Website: home-depot
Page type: account-dashboard
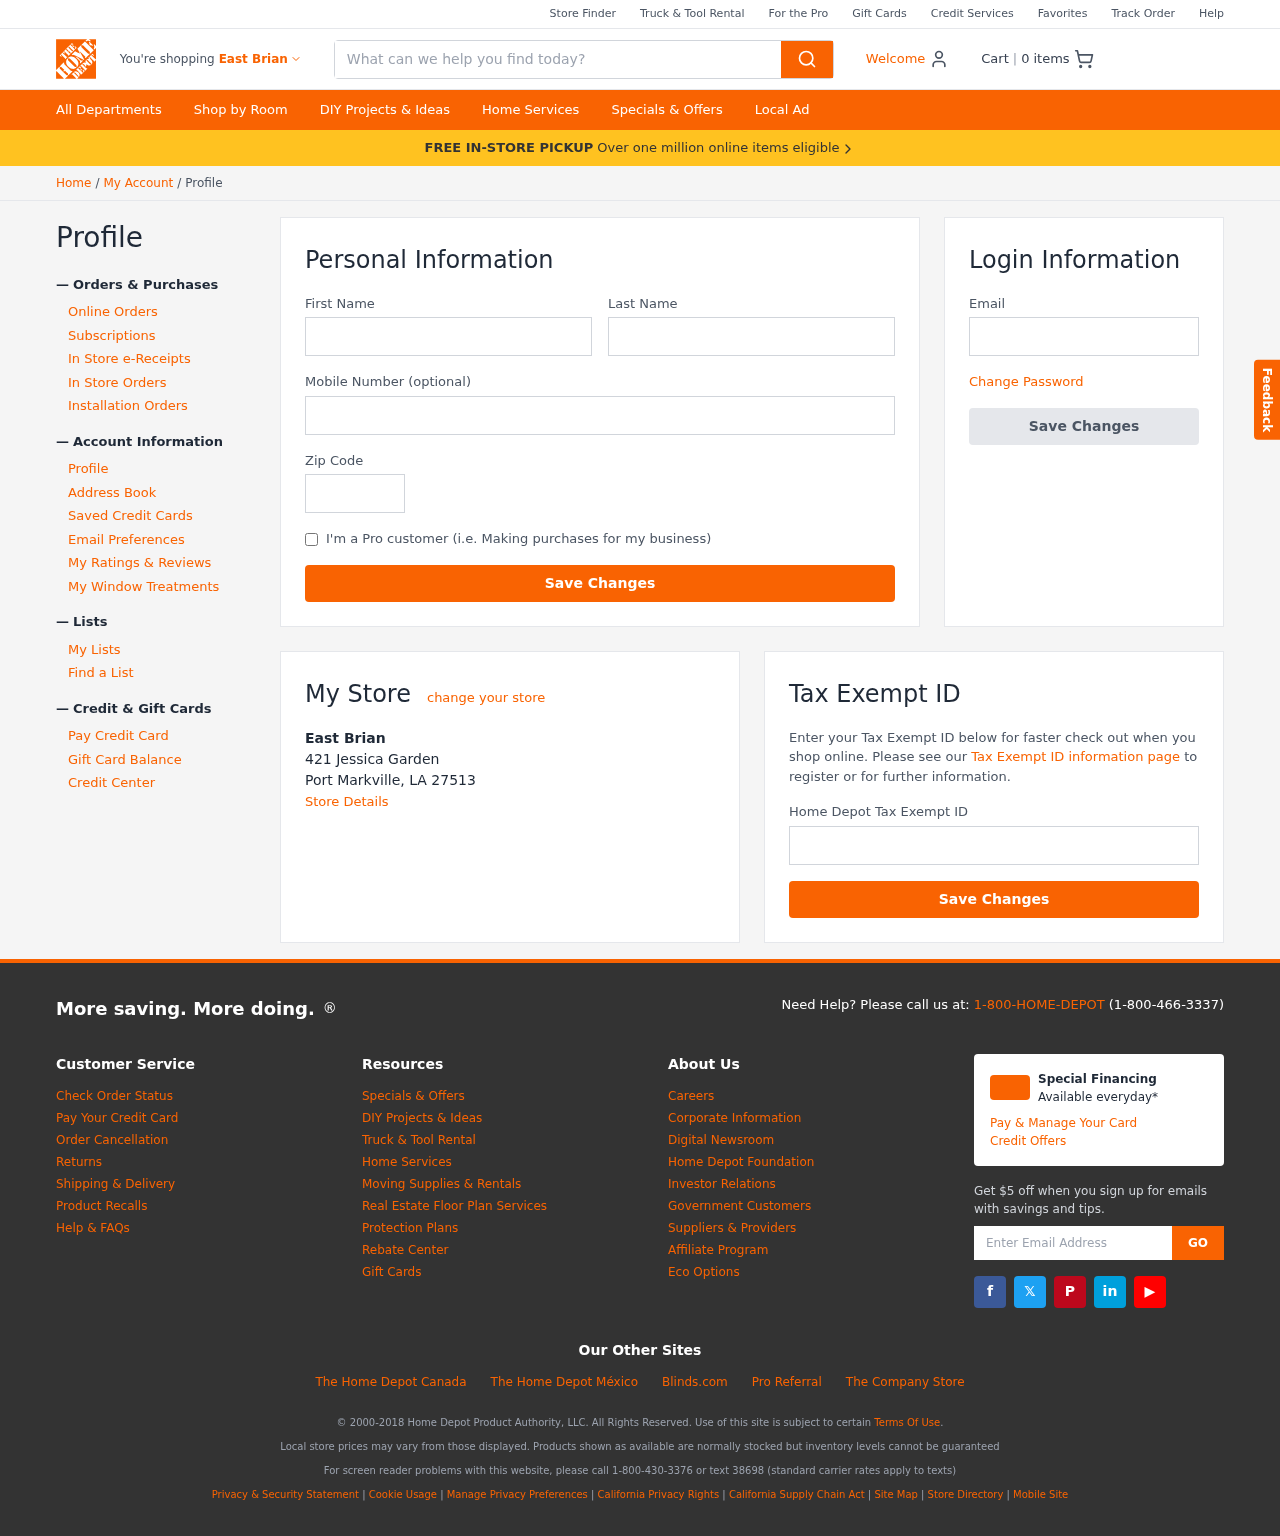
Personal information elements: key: PII_CITY
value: East Brian
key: PII_EMAIL
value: rweiss@hotmail.com
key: PII_FIRSTNAME
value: Rebecca
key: PII_LASTNAME
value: Weiss
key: PII_LOCATION1_CITY_STATE_ZIP
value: Port Markville, LA 27513
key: PII_LOCATION1_NAME
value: East Brian
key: PII_LOCATION1_STREET
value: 421 Jessica Garden
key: PII_PHONE
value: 9218856070
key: PII_POSTCODE
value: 20859
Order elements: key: ORDER_NUM_ITEMS
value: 0
Search elements: key: HEADER_SEARCH
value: What can we help you find today?